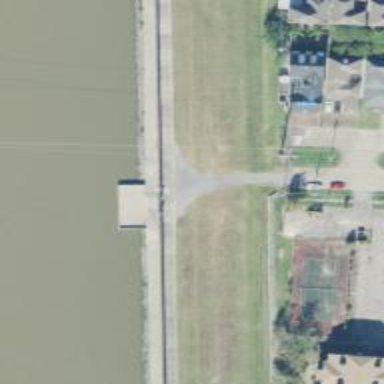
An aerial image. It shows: Lock gate along waterway.